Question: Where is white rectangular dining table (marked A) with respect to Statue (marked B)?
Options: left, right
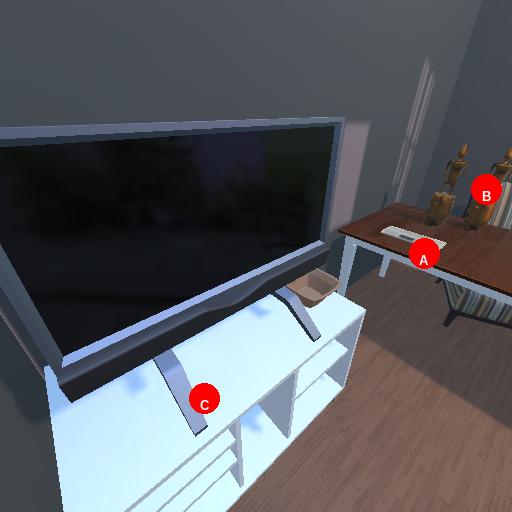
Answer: left